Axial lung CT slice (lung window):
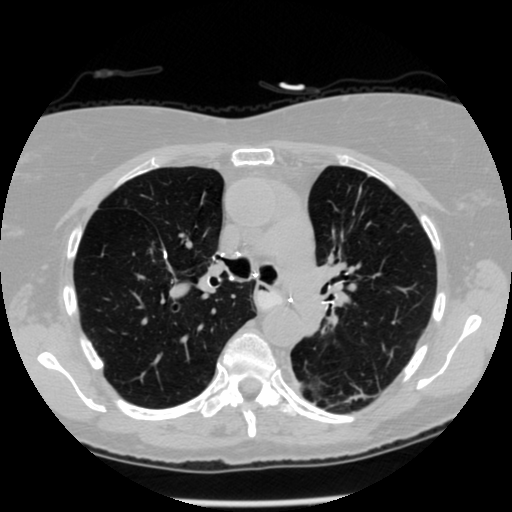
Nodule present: no